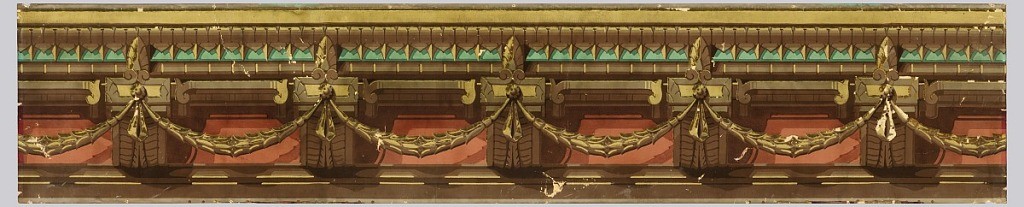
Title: Frieze
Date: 1825–50
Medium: Block-printed
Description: Architectural design, with laurel swags between modillions. Coral, green, yellow and brown.